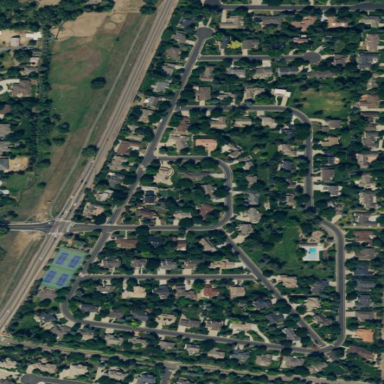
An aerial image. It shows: Single-family residential area.